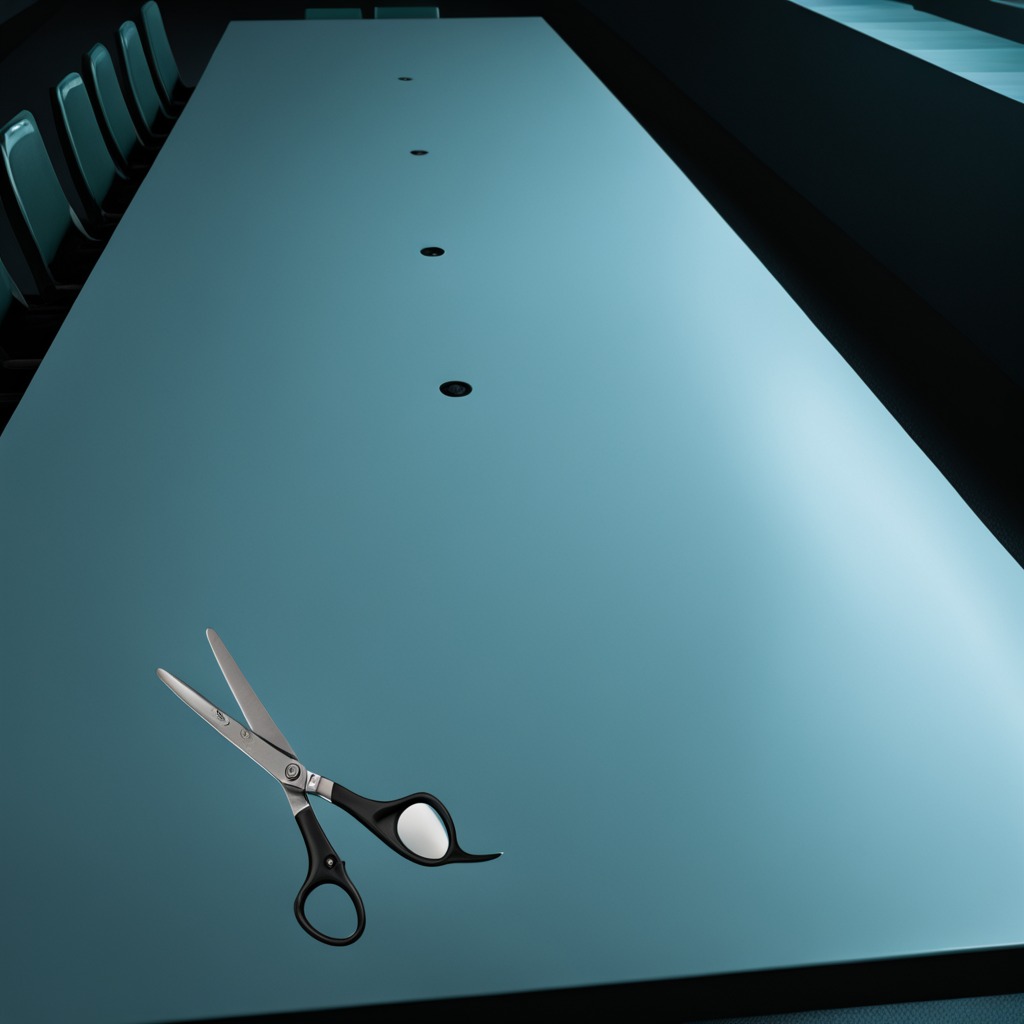
A scissor lying on a clean empty table in a railway signal maintenance room lit by harsh overhead fluorescents photorealistic surface textures crisp shadows high dynamic range